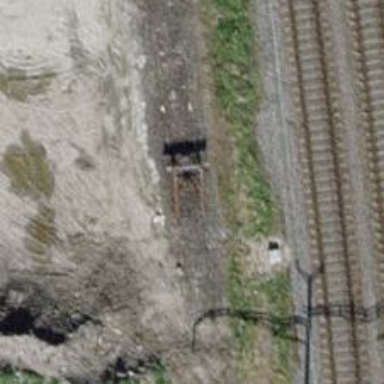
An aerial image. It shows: Railway buffer stop.